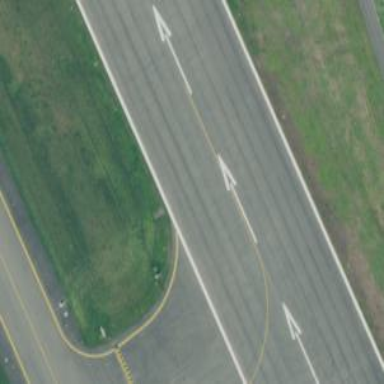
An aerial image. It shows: Displaced threshold runway at the airport.